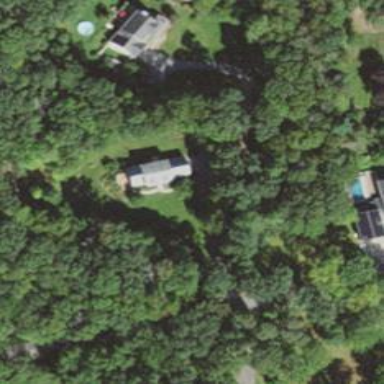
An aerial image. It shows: Residential driveway.